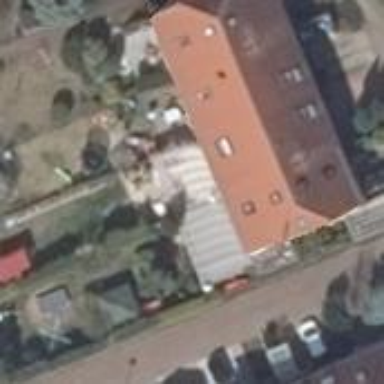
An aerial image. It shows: Half-hipped roof on apartment building.